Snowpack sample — Loveland Pass, Silver Plume, Colorado, USA (12/14/25, 10:50 AM MST)
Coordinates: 39.664, -105.882
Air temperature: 36 °F
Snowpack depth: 67 cm
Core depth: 20 cm
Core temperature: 46.4 °F
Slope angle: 6°, slope face: 326°
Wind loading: low
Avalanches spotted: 0
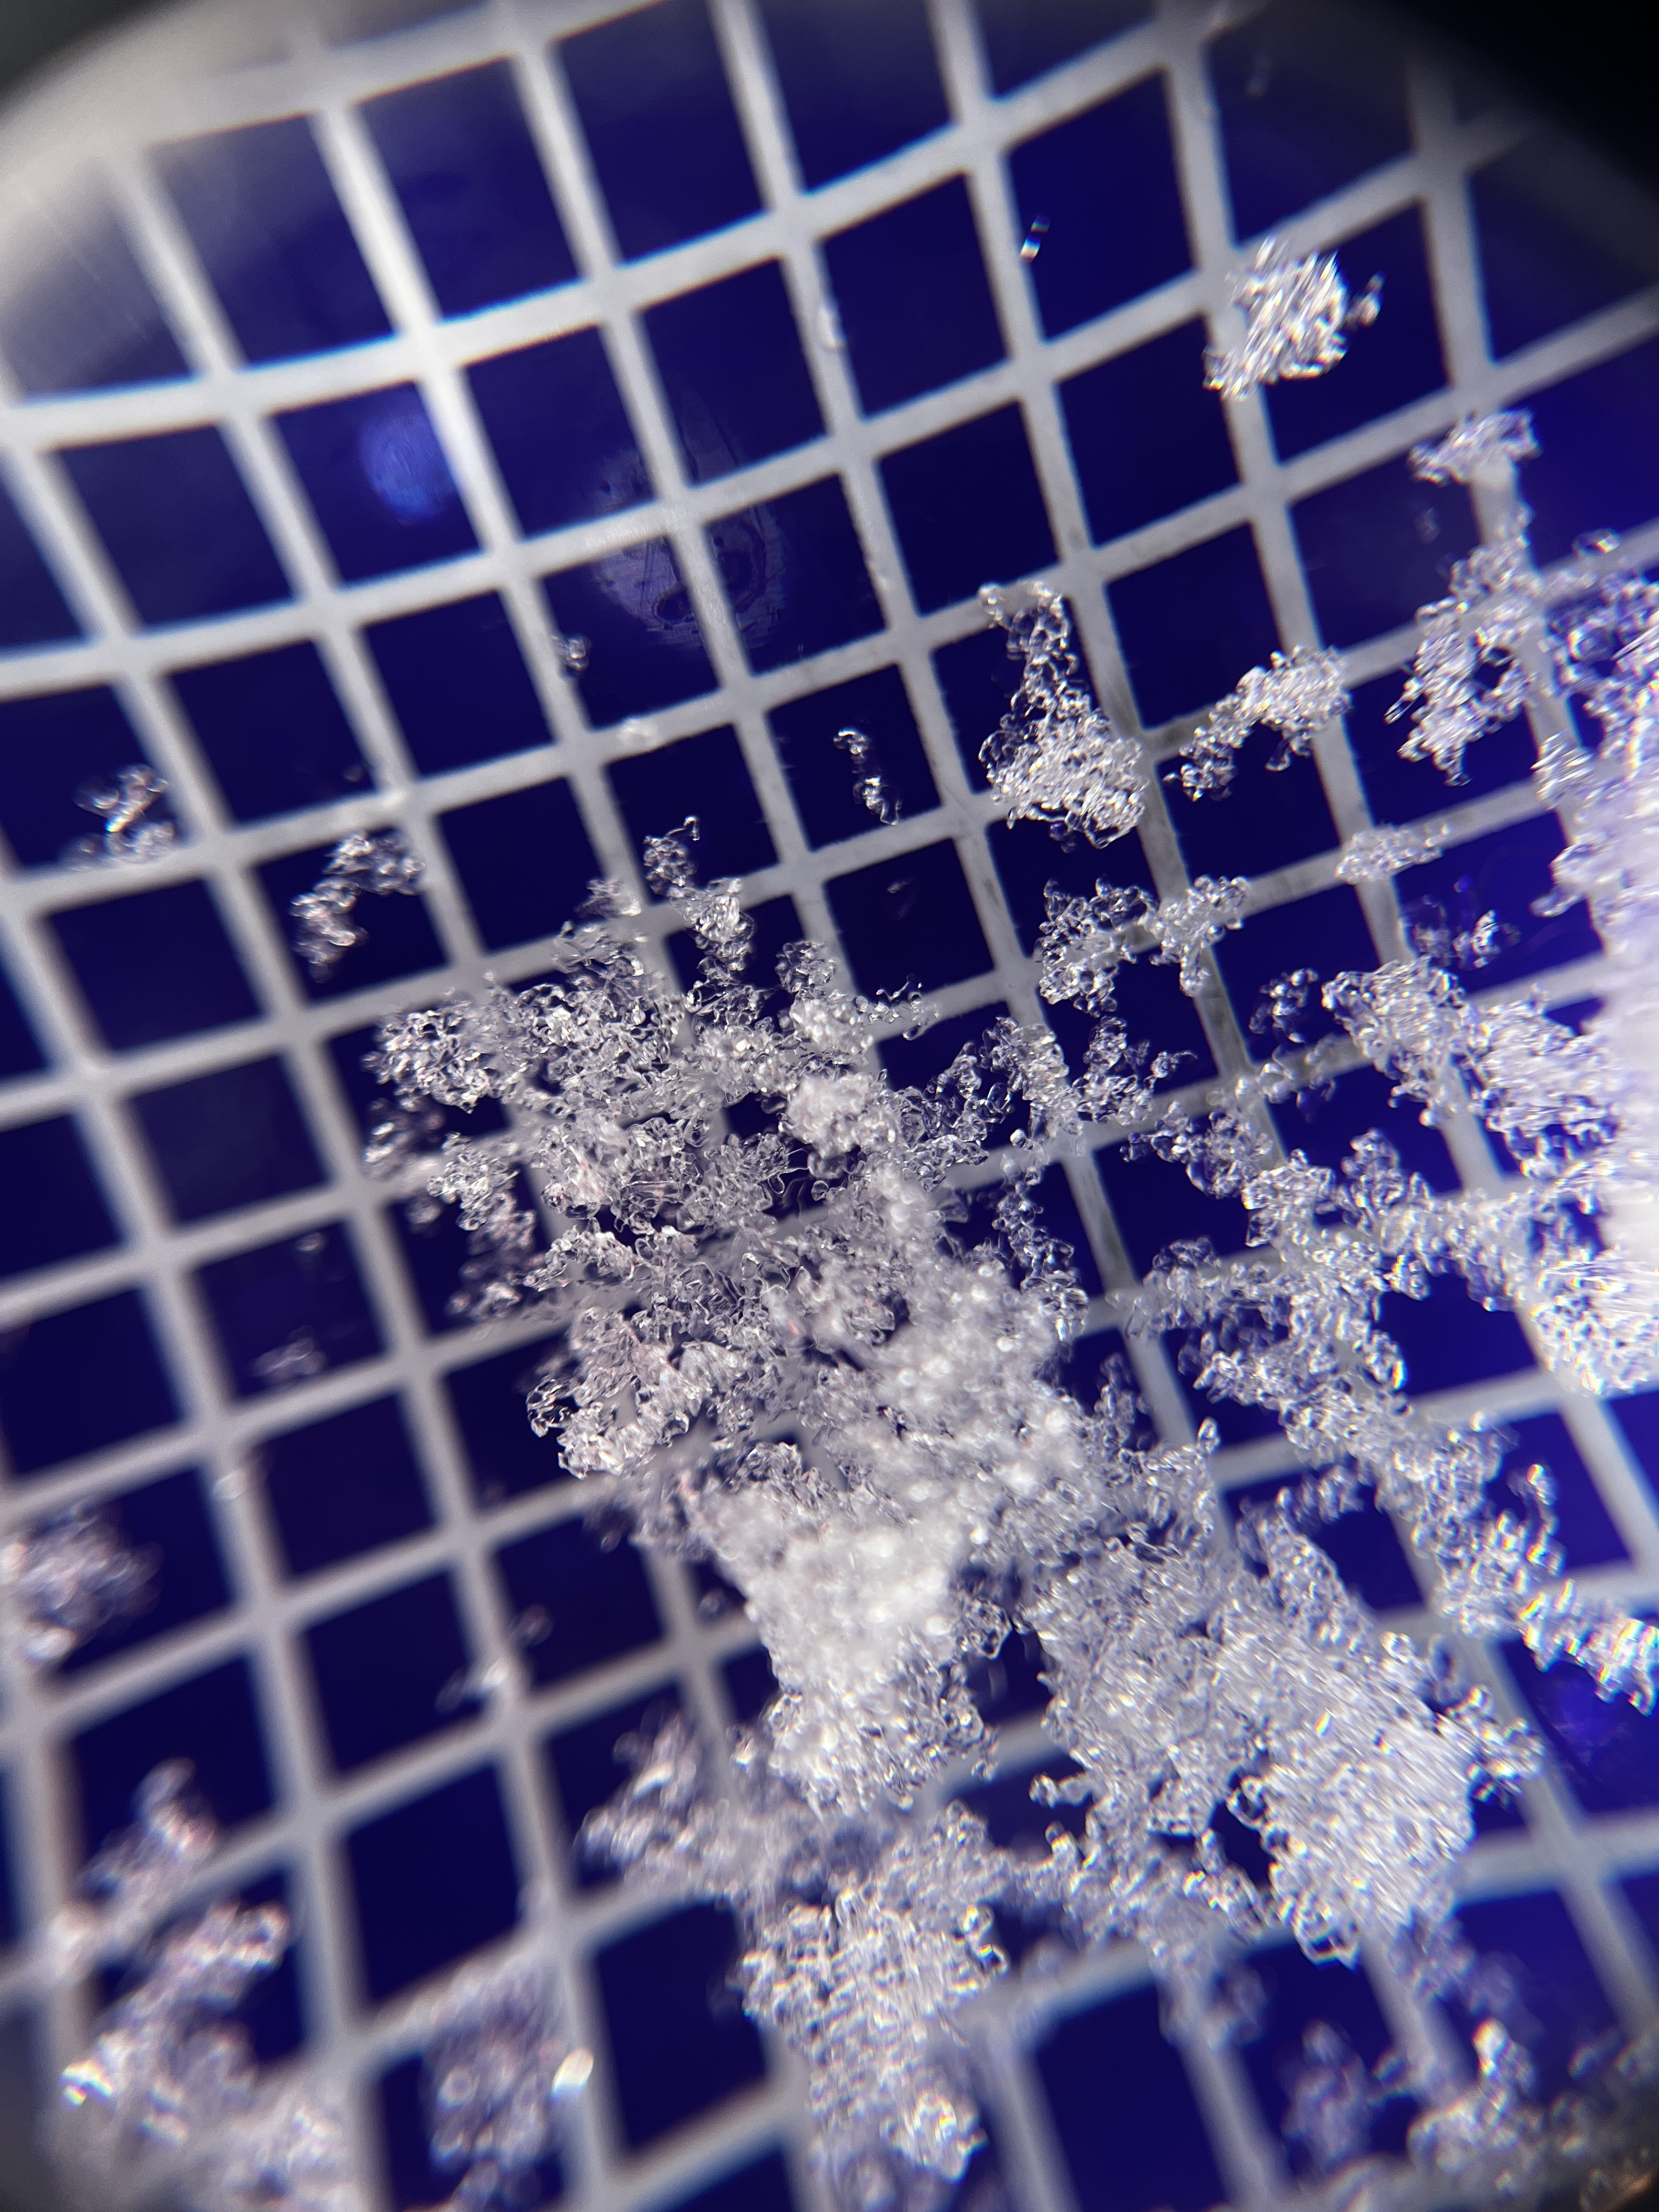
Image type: magnified_profile
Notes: No avalanches spotted, very late start to the season with minimal snowpack